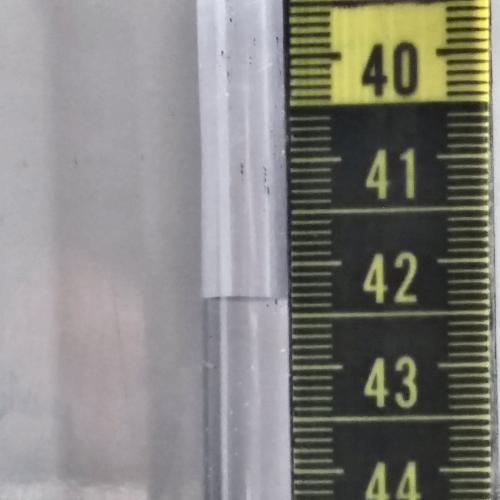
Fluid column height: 42.3 cm